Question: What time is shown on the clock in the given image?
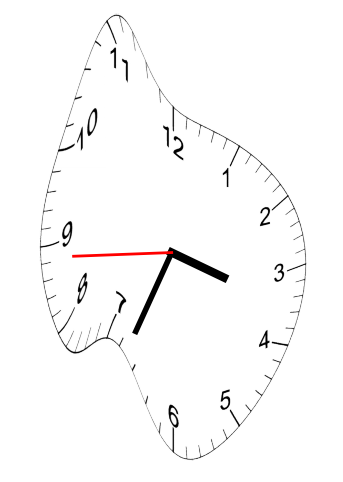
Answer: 03:33:44